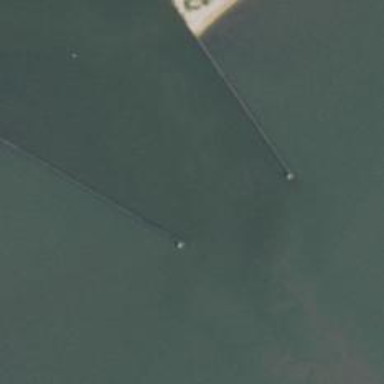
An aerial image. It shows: Breakwater structure.